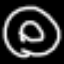
Label: donut